RGB frame:
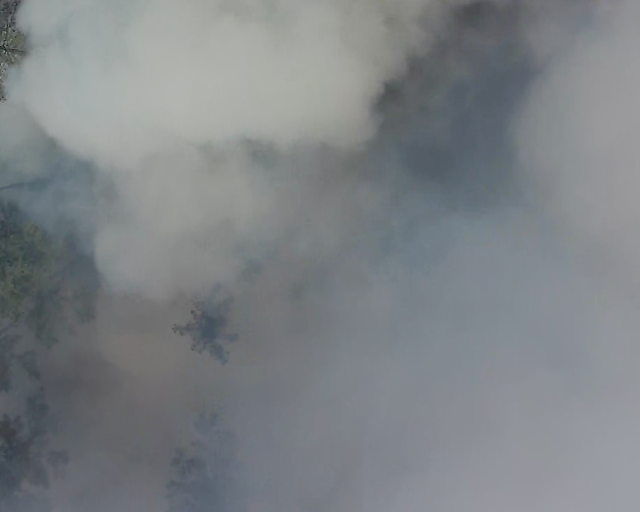
Thermal frame:
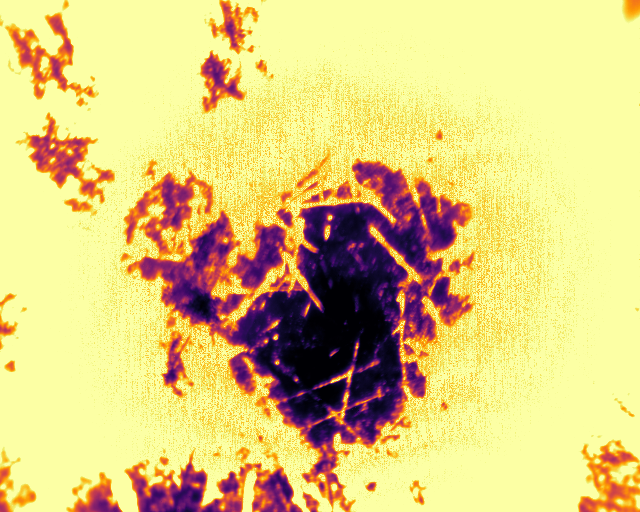
Captured: 2026-02-27 02:39:03
Pixels at or above 80 °C: 322259 (fraction of frame: 0.9835)